Question: This is the image that shows what my website looks up to know:

and I want that everytime I keep the mouse on a picture, that picture should be showed up in a large size. This is the code:
CSS:
'''
.container {
position: relative;
margin: 30px auto 0;
height: 350px;
width: 480px;
overflow: hidden;
background: white;
}
.container a {
float: left;
margin: 2px;
}
.thumb {
position: relative;
top: 250px;
width: 80px;
height: 100px;
}
.big {
position: absolute;
top: 10px;
left: 1px;
width: 500px;
height:230px;
-webkit-transition: top 1s ease;
-moz-transition: top 1s ease;
-o-transition: top 1s ease;
-ms-transition: top 1s ease;
transition: top 1s ease;
}
a:hover .thumb {
-webkit-box-shadow: 0px 0px 15px rgba(0,0,0,0.5);
-moz-box-shadow: 0px 0px 15px rgba(0,0,0,0.5);
box-shadow: 0px 0px 15px rgba(0,0,0,0.5);
}
a:hover .big {
}
'''
HTML:
'''
<div class="container">
<a href="#">
<img class="big" src="http://loremflickr.com/300/300">
<img class="thumb" src="http://loremflickr.com/300/300">
</a>
<a href="#">
<img class="big" src="http://lorempixel.com/300/300/">
<img class="thumb" src="http://lorempixel.com/300/300/">
</a>
<a href="#">
<img class="big" src="http://loremflickr.com/300/300/dog">
<img class="thumb" src="http://loremflickr.com/300/300/dog">
</a>
<a href="#">
<img class="big" src="http://loremflickr.com/300/300/girl">
<img class="thumb" src="http://loremflickr.com/300/300/girl">
</a>
<a href="#">
<img class="big" src="http://loremflickr.com/300/300/nature">
<img class="thumb" src="http://loremflickr.com/300/300/nature">
</a>
</div>
'''
What to do?
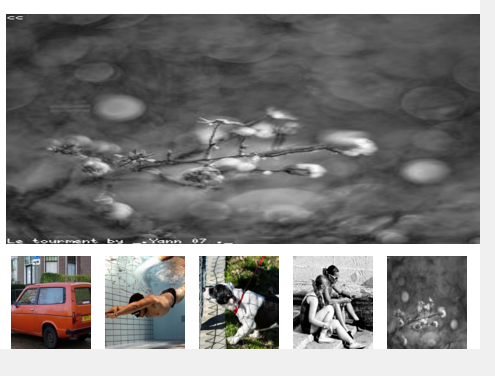
Answer: The simplest would be using 'z-index' like this
'''
a:hover .big {
z-index: 2;
}
'''
Sample snippet
'''
.container {
position: relative;
margin: 30px auto 0;
height: 350px;
width: 480px;
overflow: hidden;
background: white;
}
.container a {
float: left;
margin: 2px;
}
.thumb {
position: relative;
top: 250px;
width: 80px;
height: 100px;
}
.big {
position: absolute;
top: 10px;
left: 1px;
width: 500px;
height:230px;
-webkit-transition: top 1s ease;
-moz-transition: top 1s ease;
-o-transition: top 1s ease;
-ms-transition: top 1s ease;
transition: top 1s ease;
}
div.big {
color: white;
font-size: 40px;
line-height:115px;
text-align: center;
}
a:hover .thumb {
-webkit-box-shadow: 0px 0px 15px rgba(0,0,0,0.5);
-moz-box-shadow: 0px 0px 15px rgba(0,0,0,0.5);
box-shadow: 0px 0px 15px rgba(0,0,0,0.5);
}
a:hover .big {
z-index: 2;
}
'''
'''
<div class="container">
<a href="#">
<img class="thumb" src="http://loremflickr.com/300/300">
<img class="big" src="http://loremflickr.com/300/300">
<div class="big"> Hello there 1</div>
</a>
<a href="#">
<img class="thumb" src="http://lorempixel.com/300/300/">
<img class="big" src="http://lorempixel.com/300/300/">
<div class="big"> Hello there 2</div>
</a>
<a href="#">
<img class="thumb" src="http://loremflickr.com/300/300/dog">
<img class="big" src="http://loremflickr.com/300/300/dog">
<div class="big"> Hello there 3</div>
</a>
<a href="#">
<img class="thumb" src="http://loremflickr.com/300/300/girl">
<img class="big" src="http://loremflickr.com/300/300/girl">
<div class="big"> Hello there 4</div>
</a>
<a href="#">
<img class="thumb" src="http://loremflickr.com/300/300/nature">
<img class="big" src="http://loremflickr.com/300/300/nature">
<div class="big"> Hello there 5</div>
</a>
</div>
'''